Brain MRI, t2w sequence, axial 2D slice.
Patient: age 34, sex F, weight 95 kg, height 1.95 m
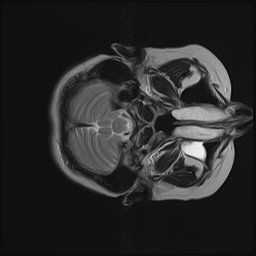